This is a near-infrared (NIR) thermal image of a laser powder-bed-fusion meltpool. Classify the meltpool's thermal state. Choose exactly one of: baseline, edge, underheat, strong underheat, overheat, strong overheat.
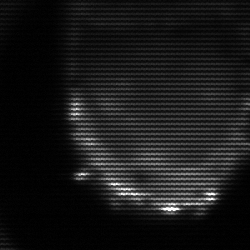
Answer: edge